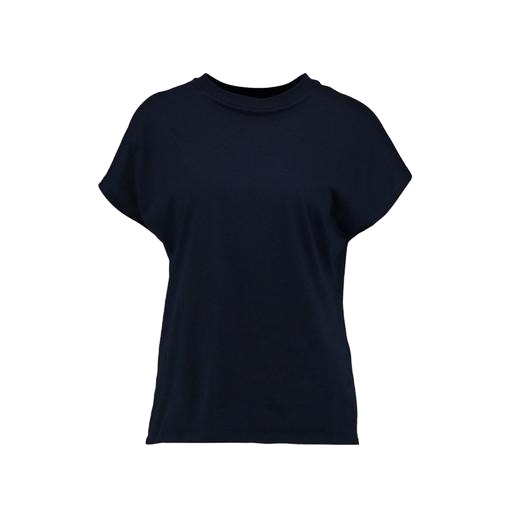
cap-sleeved tee, cap-sleeve tee, blue t-shirt only macy, white background